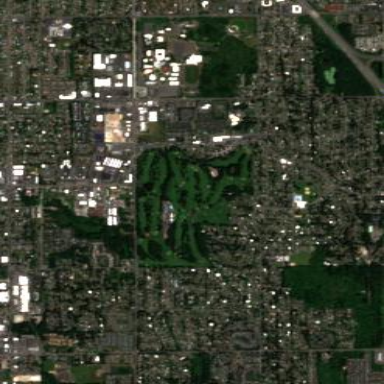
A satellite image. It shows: Golf course surrounded by greenery.